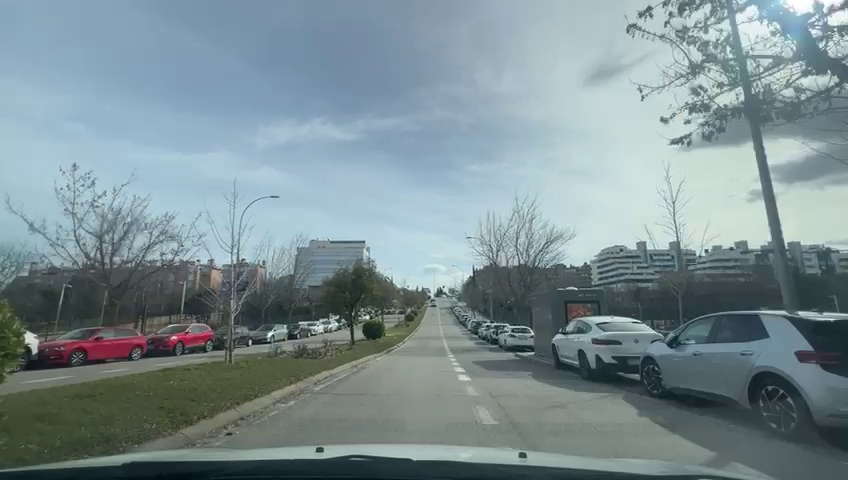
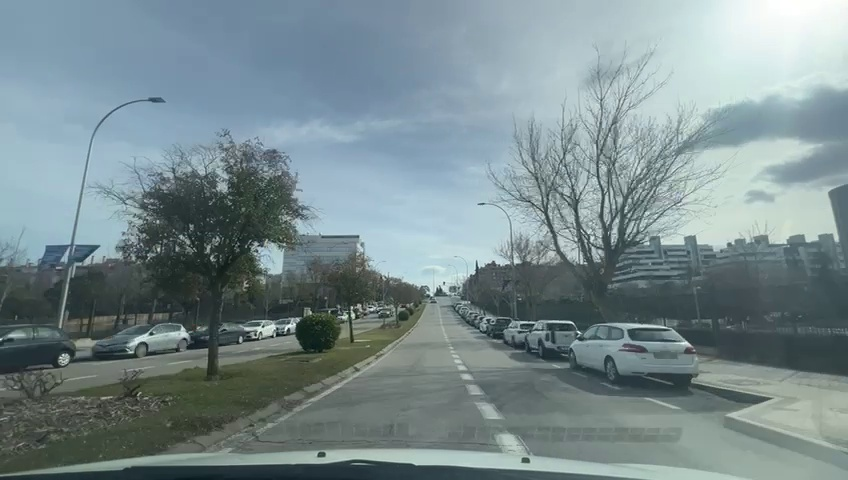
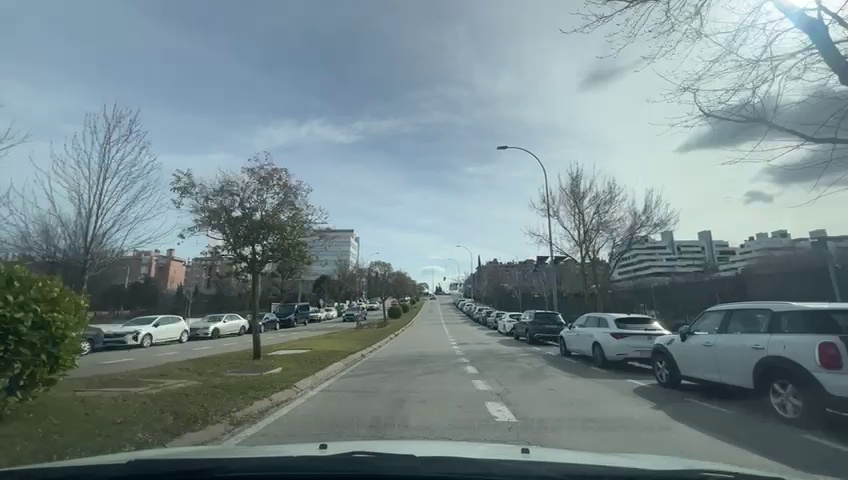
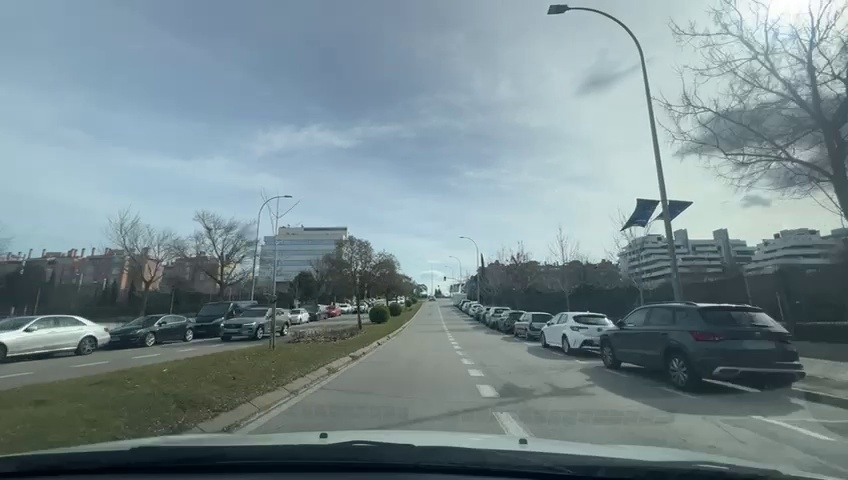
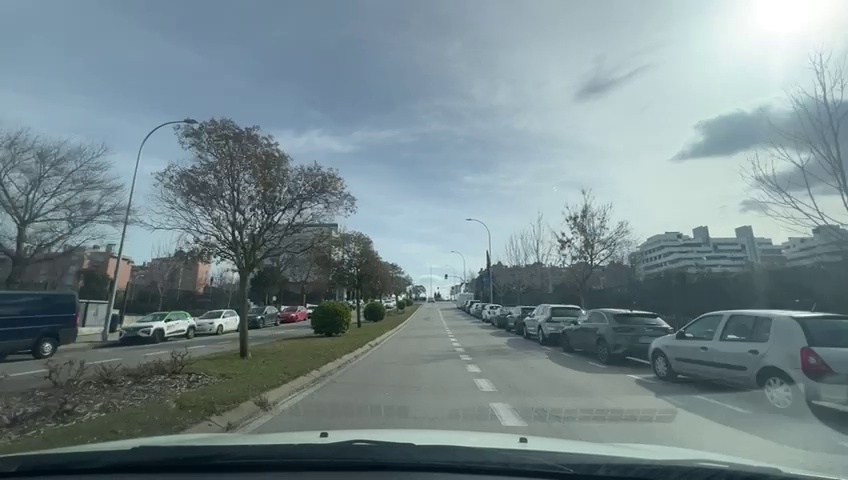
Situation: Lateral parked car
Question: Are vehicles present on the right side of the ego lane?
Answer: Yes
Reasoning: Parked vehicles are visible along the right side of the roadway.

Situation: Lateral parked car
Question: Are vehicles parked parallel or perpendicular to the roadway near the ego lane?
Answer: Yes
Reasoning: Several vehicles are parked parallel to the curb on the right.

Situation: Lateral parked car
Question: Does the environment indicate an urban road where curbside parking is permitted?
Answer: Yes
Reasoning: Curbside parking indicate an urban environment.

Situation: Lateral parked car
Question: Is the ego vehicle traveling in a middle lane with traffic lanes on both sides?
Answer: No
Reasoning: Lane markings indicate the ego vehicle is in the left lane with adjacent lanes on its right side.

Situation: Lateral parked car
Question: Are vehicles present on the left side of the ego lane?
Answer: No
Reasoning: No parked vehicles are visible along the left side of the roadway.